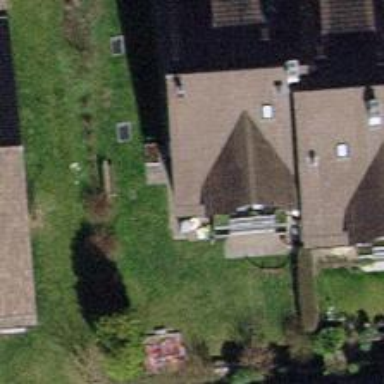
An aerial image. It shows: Building with tiled roof.